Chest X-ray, PA view. Patient: 16 years old, sex M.
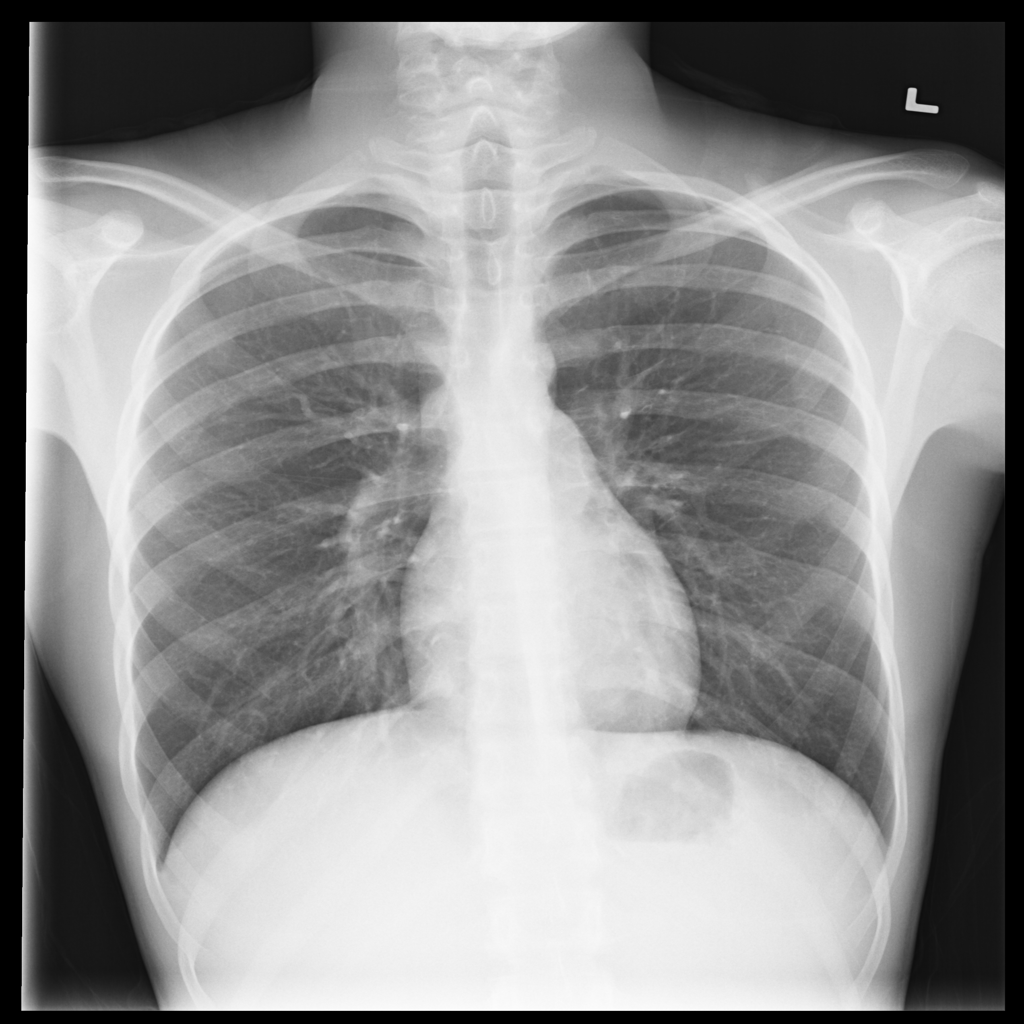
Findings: No Finding